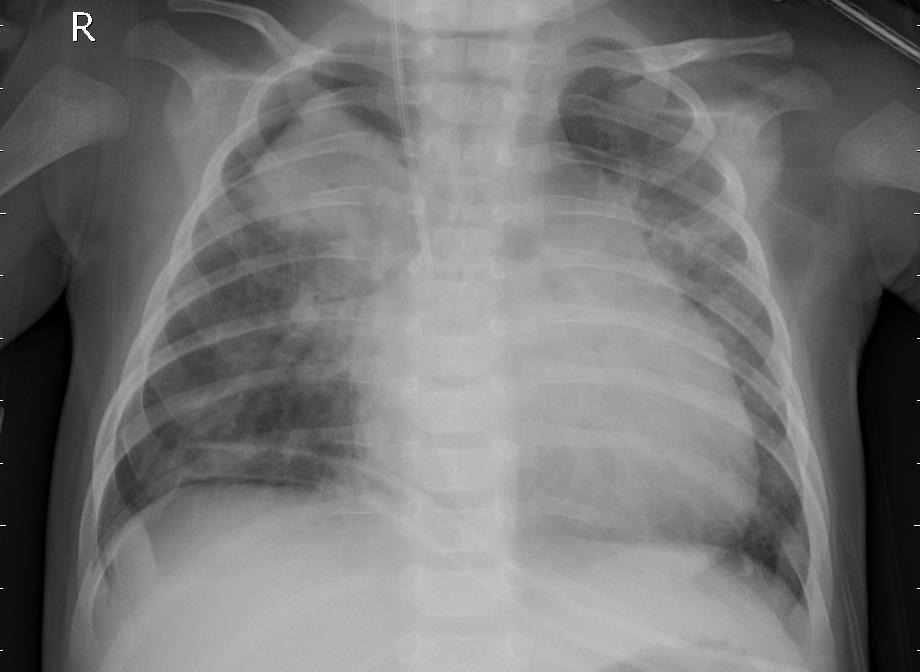
Diagnosis: PNEUMONIA